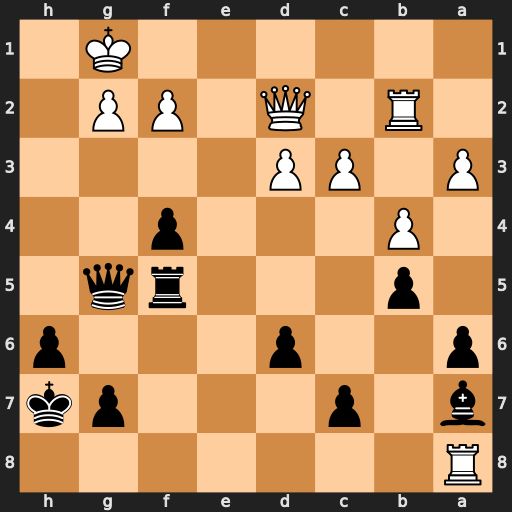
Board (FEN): R7/b1p3pk/p2p3p/1p3rq1/1P3p2/P1PP4/1R1Q1PP1/6K1
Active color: b
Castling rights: -
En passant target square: -
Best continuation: Qg4 Qe2 f3 Qxf3 Rxf3